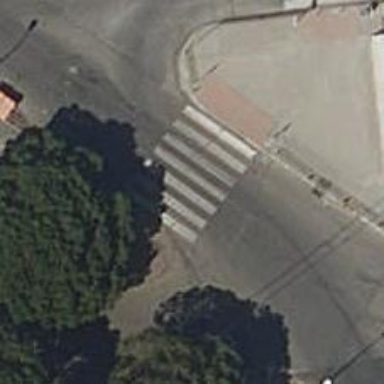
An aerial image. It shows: Uncontrolled road crossing with markings.